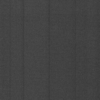
Label: dusty